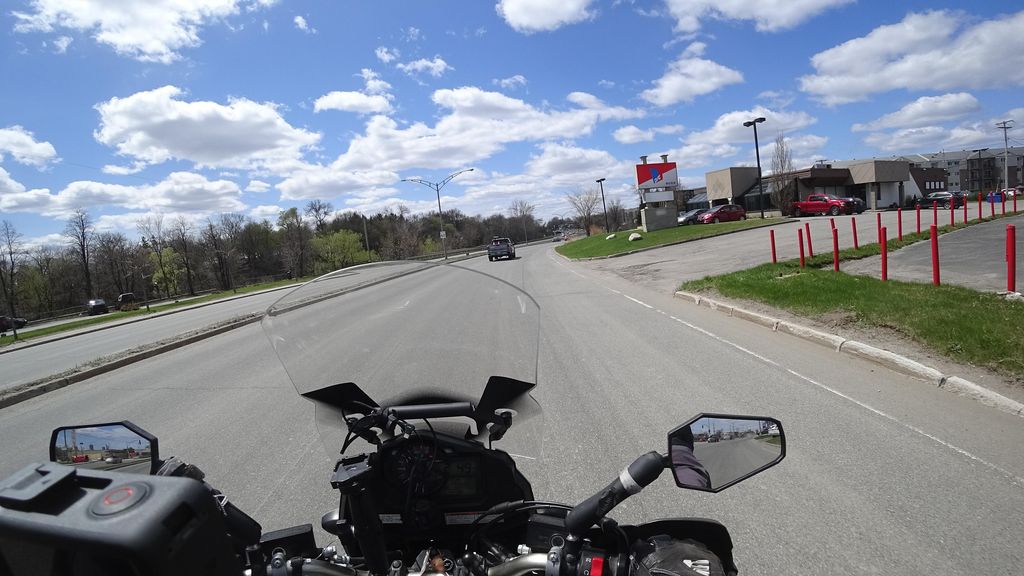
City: quebec_city